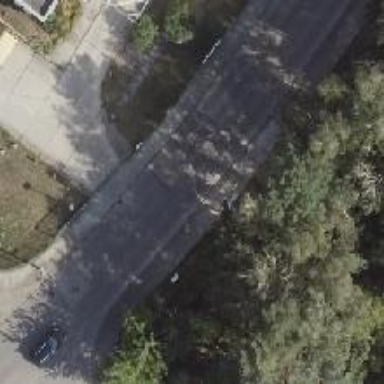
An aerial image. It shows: Residential road with concrete surface. There are separate sidewalks on both sides.